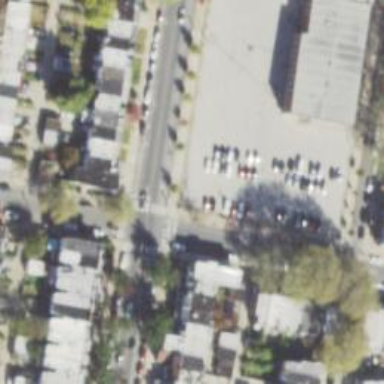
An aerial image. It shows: Alley classified as service road.